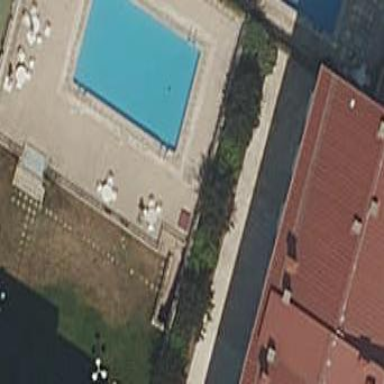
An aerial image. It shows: Swimming pool located in leisure land.